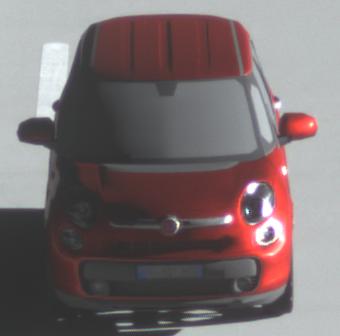
Make: Fiat
Model: 500L 1.4 16V
Detailed model: 500L (199)
Model produced from: 2012/10
Model produced until: 2017/05
Doors: 5
Color: red
Road condition: wet road
Daytime: morning or afternoon
Contrast: high contrast